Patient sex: M
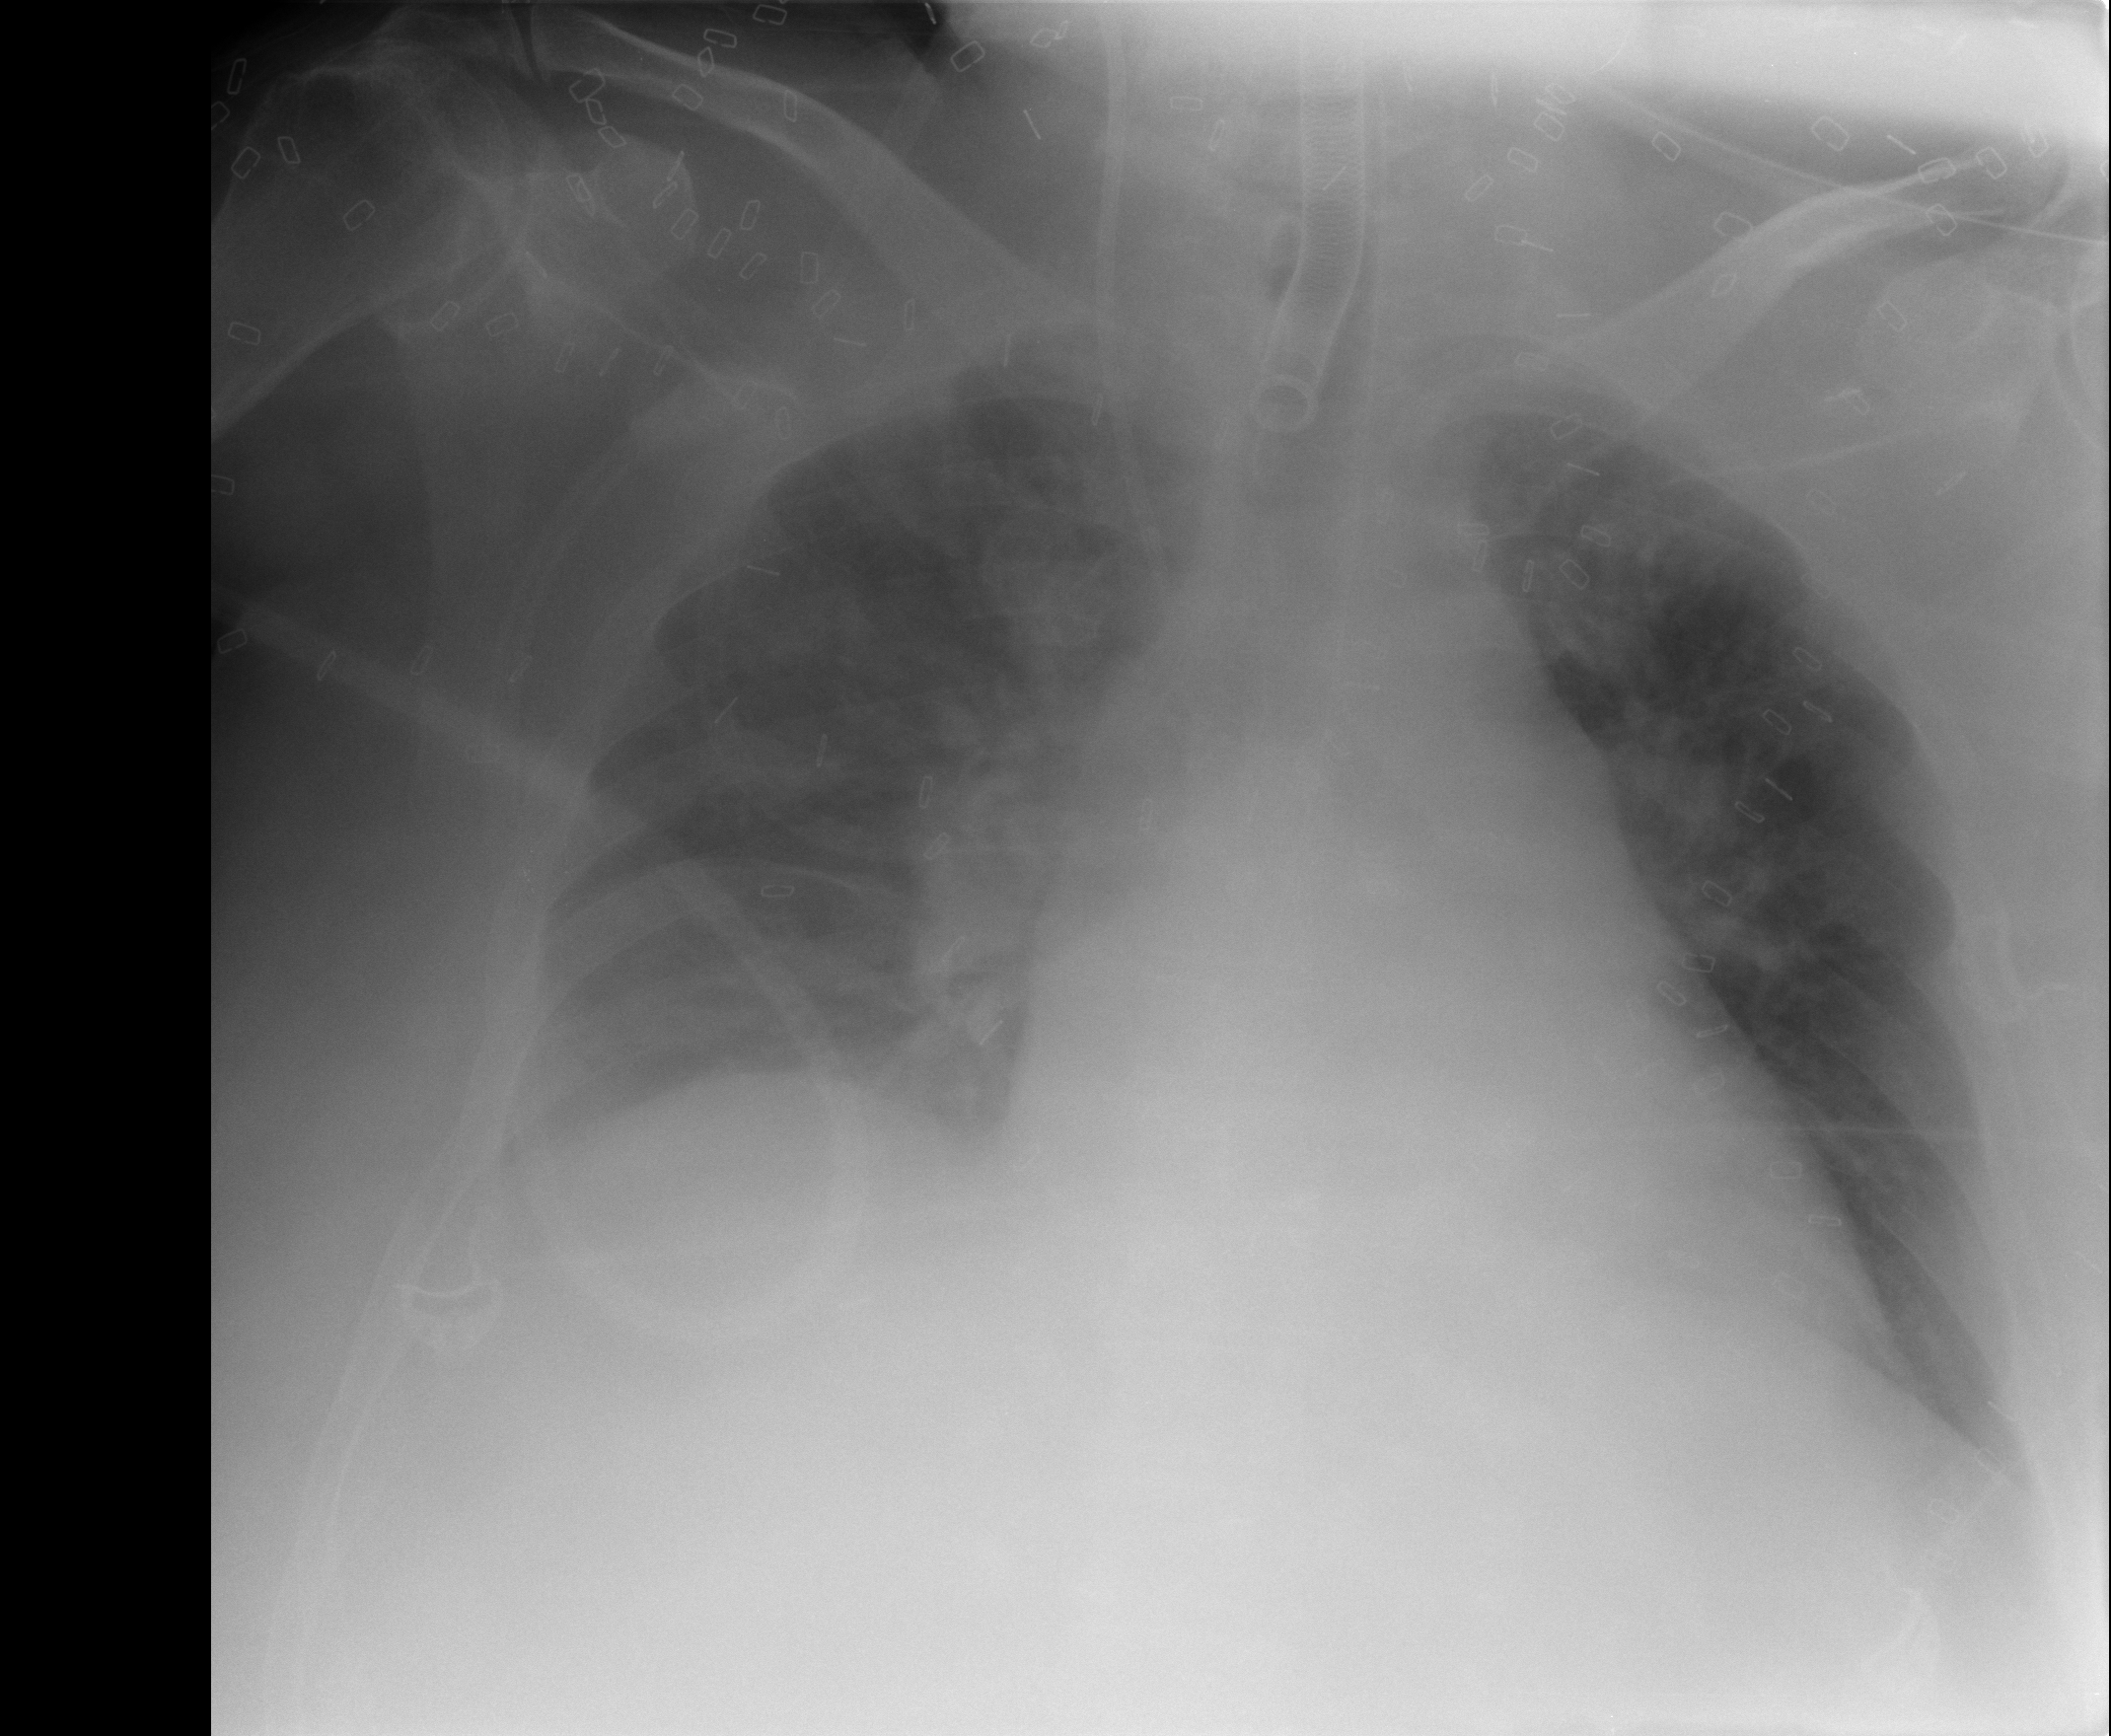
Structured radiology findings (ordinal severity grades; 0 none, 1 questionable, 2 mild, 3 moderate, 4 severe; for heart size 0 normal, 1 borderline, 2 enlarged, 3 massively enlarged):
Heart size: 0
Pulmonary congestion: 3
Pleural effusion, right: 0
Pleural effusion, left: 0
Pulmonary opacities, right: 3
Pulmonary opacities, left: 2
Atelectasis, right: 3
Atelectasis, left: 3